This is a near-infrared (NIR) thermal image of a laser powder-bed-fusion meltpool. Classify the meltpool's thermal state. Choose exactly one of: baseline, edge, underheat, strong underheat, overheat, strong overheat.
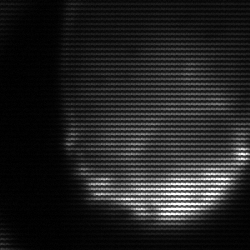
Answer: edge